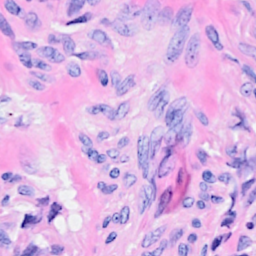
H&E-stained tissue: Breast